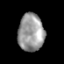
Tissue: prostate
Cell type: T cells
Senescence score: 0.2834
Nuclear area (px): 959
Mean DAPI intensity: 152.831